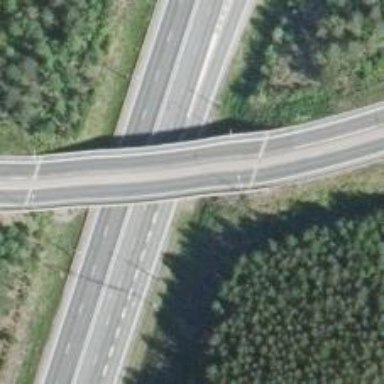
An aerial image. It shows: Motorroad bridge with asphalt surface. It is classified as trunk highway.